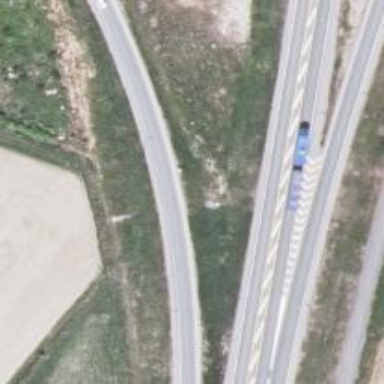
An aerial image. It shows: Trunk link highway.